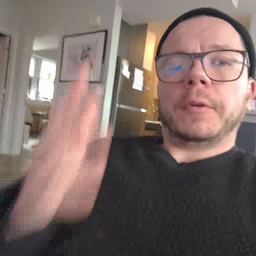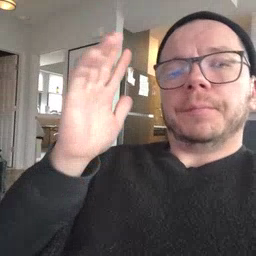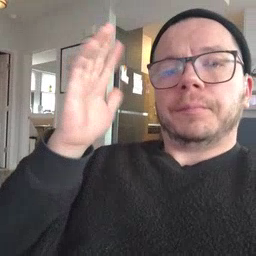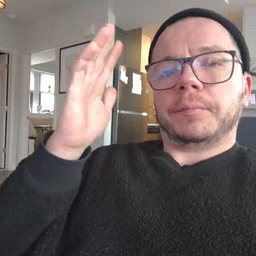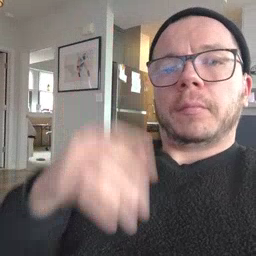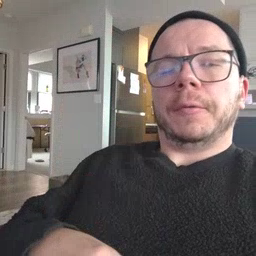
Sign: tree